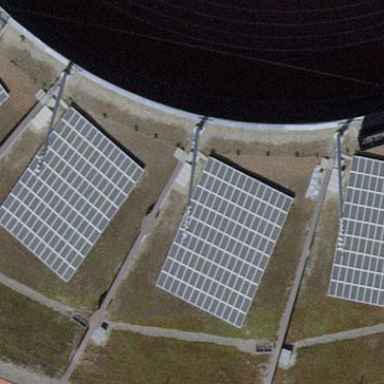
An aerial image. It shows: Solar photovoltaic panel generator placed on roof.